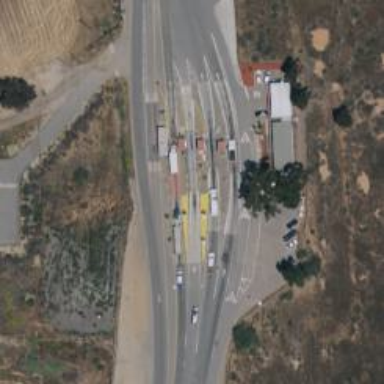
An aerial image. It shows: Weighbridge facility.